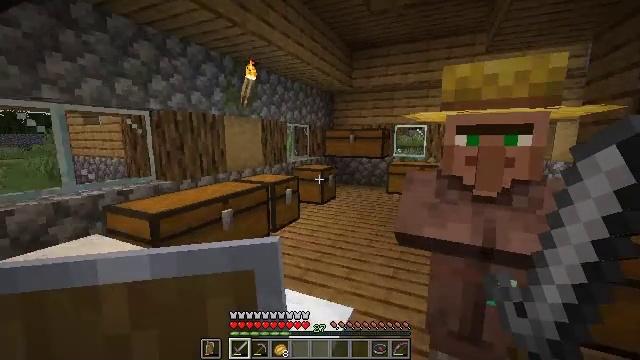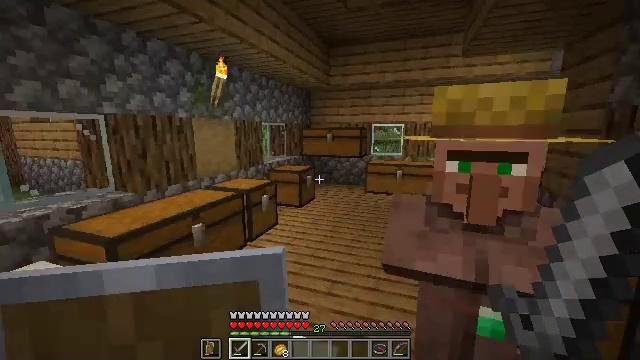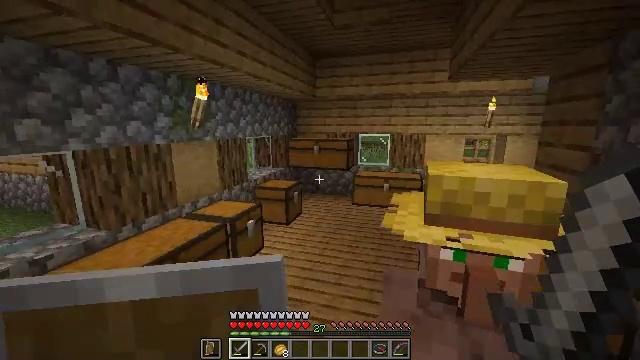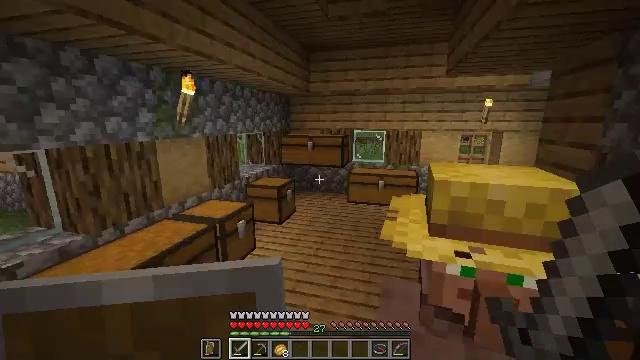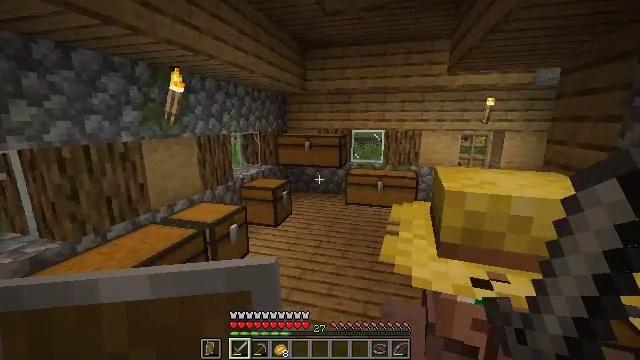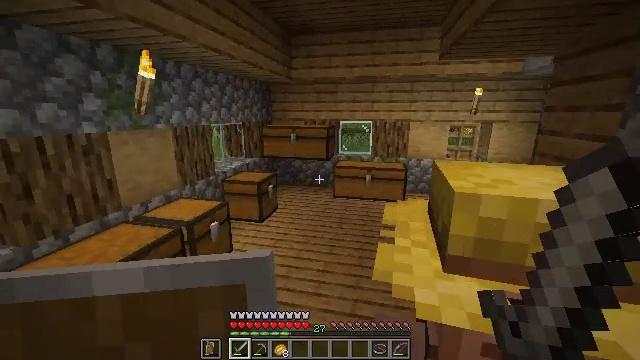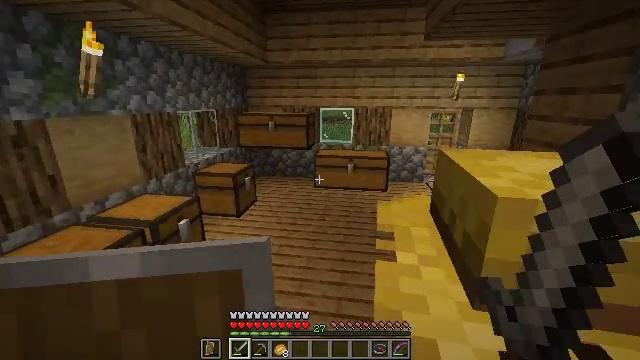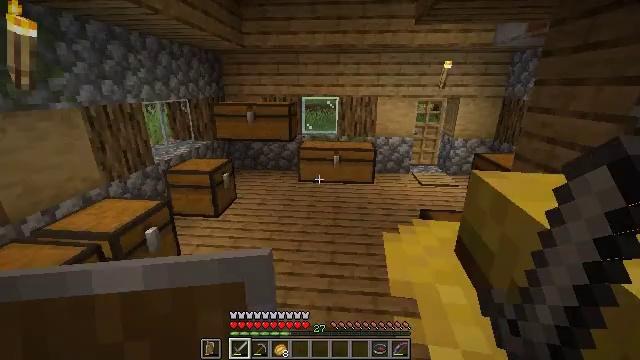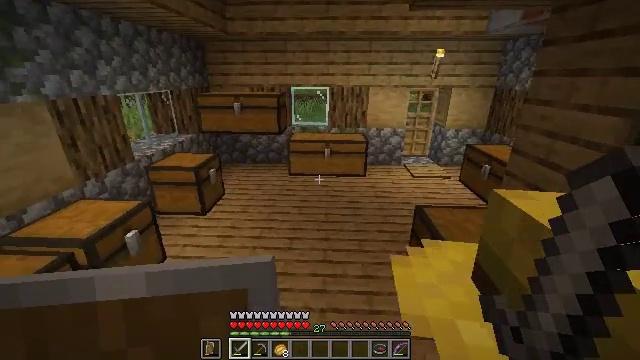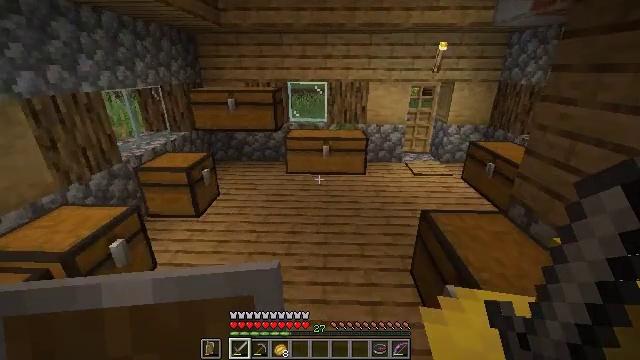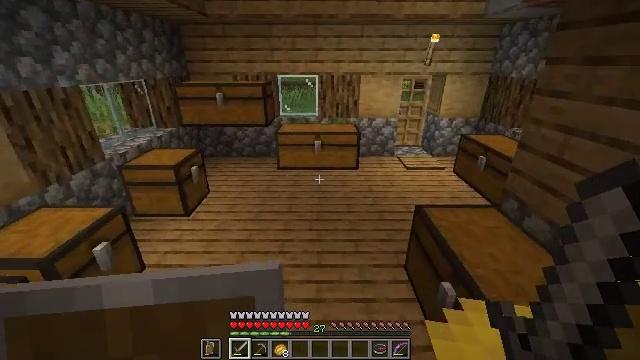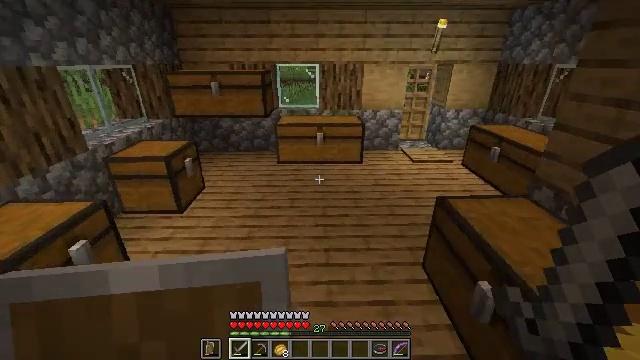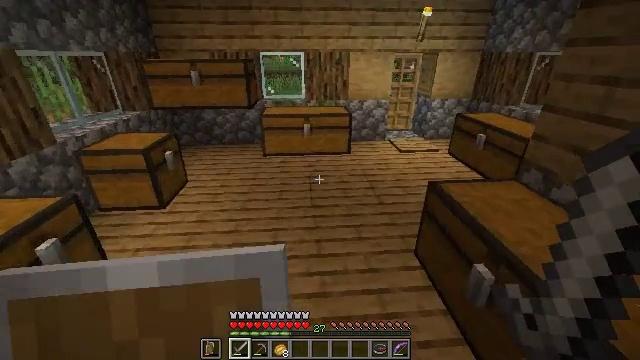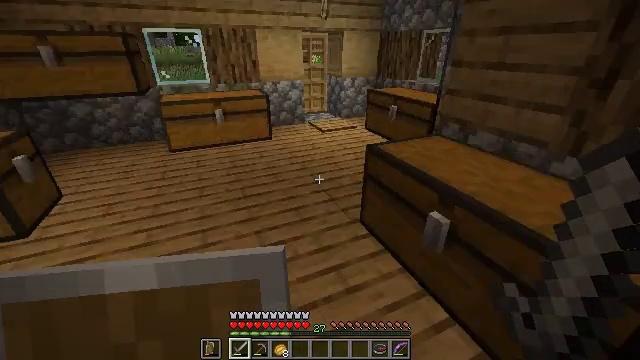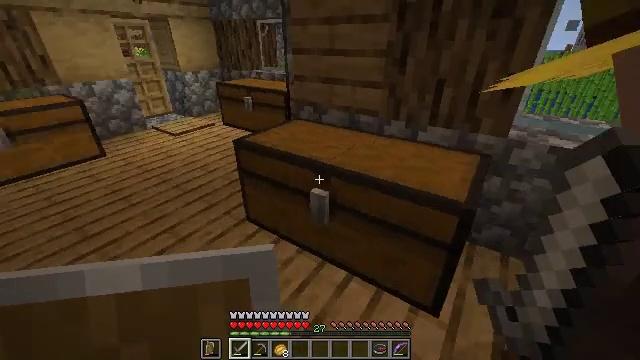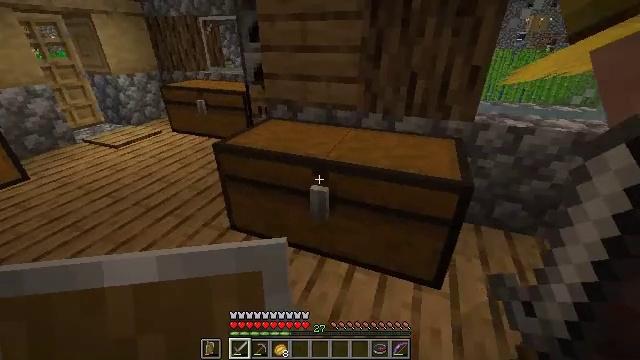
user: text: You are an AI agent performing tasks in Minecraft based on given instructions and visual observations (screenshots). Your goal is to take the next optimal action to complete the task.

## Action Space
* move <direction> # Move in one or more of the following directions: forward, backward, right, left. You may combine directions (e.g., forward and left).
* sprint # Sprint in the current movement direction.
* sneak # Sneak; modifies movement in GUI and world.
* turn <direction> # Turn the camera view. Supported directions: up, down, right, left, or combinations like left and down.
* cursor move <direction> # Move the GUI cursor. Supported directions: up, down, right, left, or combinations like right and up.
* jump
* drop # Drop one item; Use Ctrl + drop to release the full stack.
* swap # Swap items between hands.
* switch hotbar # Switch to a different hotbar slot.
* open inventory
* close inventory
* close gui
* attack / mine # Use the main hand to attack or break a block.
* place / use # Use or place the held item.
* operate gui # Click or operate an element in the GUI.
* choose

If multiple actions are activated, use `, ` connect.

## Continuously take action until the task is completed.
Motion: motion action
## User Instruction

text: Break the white bed to relocate it.
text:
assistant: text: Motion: move forward, turn right and down
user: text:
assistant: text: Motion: move forward, turn right
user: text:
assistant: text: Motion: move forward, turn right
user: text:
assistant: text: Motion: move forward
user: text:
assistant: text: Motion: move forward, turn right and down
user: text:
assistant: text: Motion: move forward, turn right and down
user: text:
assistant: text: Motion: move forward, turn right and down
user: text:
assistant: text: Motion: move forward, turn right and down
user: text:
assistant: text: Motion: move forward, turn down
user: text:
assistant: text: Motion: move forward and move left, turn right and down
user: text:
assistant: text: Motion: move forward and move left
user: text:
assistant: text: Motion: move forward and move left, turn right and down
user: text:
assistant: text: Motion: move forward and move left, turn right and down
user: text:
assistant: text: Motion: move left, turn right and down
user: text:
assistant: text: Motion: move left, turn right
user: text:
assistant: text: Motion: use / place
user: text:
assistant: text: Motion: use / place
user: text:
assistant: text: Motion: use / place
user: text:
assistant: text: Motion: no_op
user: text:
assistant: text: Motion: no_op
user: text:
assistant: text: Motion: open gui
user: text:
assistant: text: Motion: no_op
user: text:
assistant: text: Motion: no_op
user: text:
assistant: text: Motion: no_op
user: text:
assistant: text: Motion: no_op
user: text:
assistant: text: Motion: no_op
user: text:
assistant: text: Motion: no_op
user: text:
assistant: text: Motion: no_op
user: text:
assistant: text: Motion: no_op
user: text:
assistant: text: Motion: no_op